Question: I am using my laptop via shell terminal to log on school's server to run a
Matlab session. The session will take about 10 hours and I want to close my
laptop, go home, have dinner, and re-engage the shell terminal to check the
progress of my Matlab session.
From <URL> I know I should use nohup 'nohup' to keep my terminal alive,
but I meet the following problem. Here is a screenshot of my shell after I start
running Matlab session:
>
where 'a = cv000_29590' is the respond from the Matlab. It should keep running
until 'cv999999' and take about 10 hours.
The problem is, this shell is not interactive anymore. I can't enter anymore
commands, that is, I have no where to enter 'nohup' commend to keep my SSH
session alive.
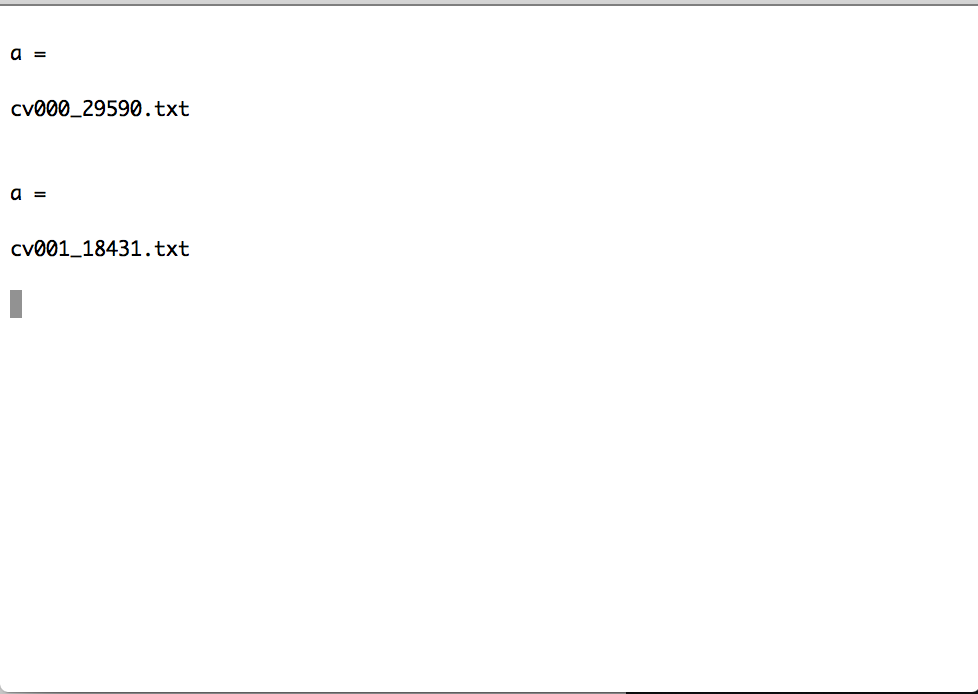
Answer: It's not really possible after you've already started a session. But for new sessions you can do the following:
1. Add the following to the top of your .bash_profile: if [ -z "${PS1}" ] ; then
return
fi
if [ "${TERM}" != "screen" ] ; then
export HOSTNAME
exec screen -xRR
fi
function new {
u=${1:-$USER}
test ${u} = ${USER} && screen -t ${u}@${HOSTNAME} || screen -t ${u}@${HOSTNAME} su --login ${u}
}
2. Put the following content into .screenrc: escape ^bb
shell -$SHELL
termcapinfo xterm ti@:te@
hardstatus lastline "%-Lw[%n%f %t]%+Lw%<"
screen -t ${USER}@${HOSTNAME}
These are mostly my own customizations of screen. The most important of which is that I set the screen escape character to CTRL-b instead of the default CTRL-a so I can still use CTRL-a in bash to go to the beginning of a line.
3. Use CTRL-b c to create shells in new windows (or just type new at the bash prompt to use the function). And use CTRL-b d to detach your session and leave it running. Next time you login, you'll be reattached to your session and everything will be as it was. Use CTRL-b n to cycle through the windows you've created. If you don't want to multiple windows, you don't have to, just use the ability to leave a session running and reattach later.